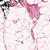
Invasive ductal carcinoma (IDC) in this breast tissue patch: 0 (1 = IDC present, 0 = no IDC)